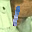
Label: 1